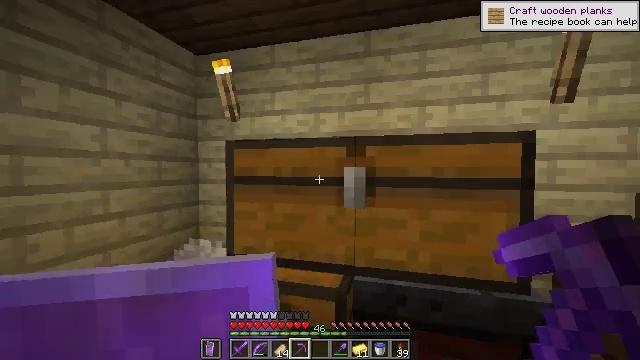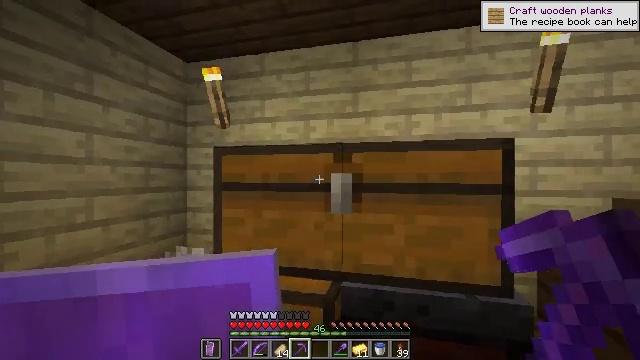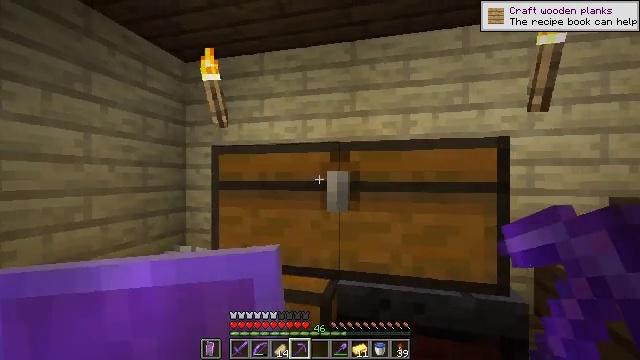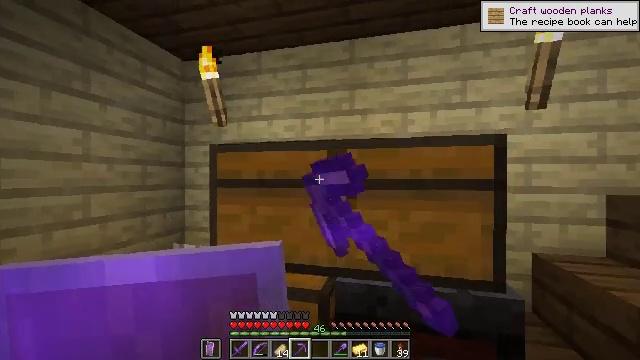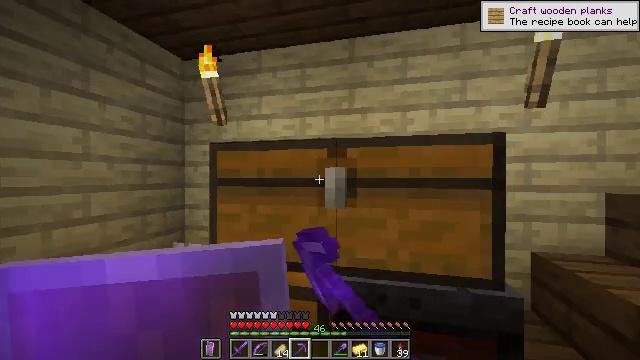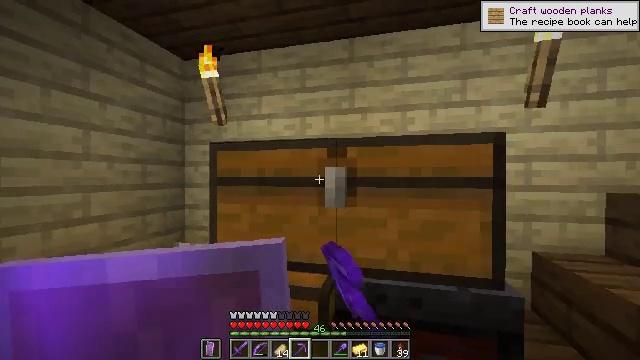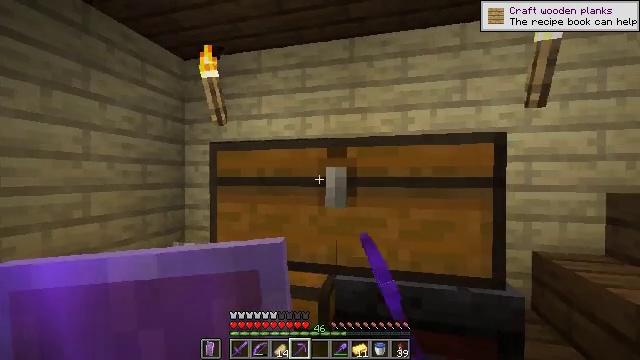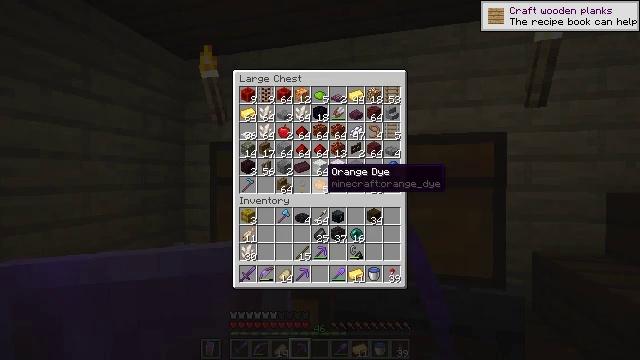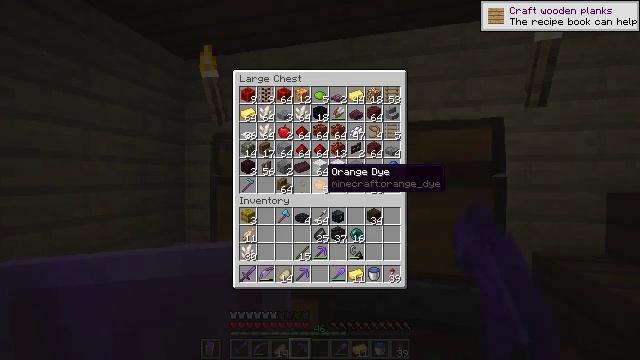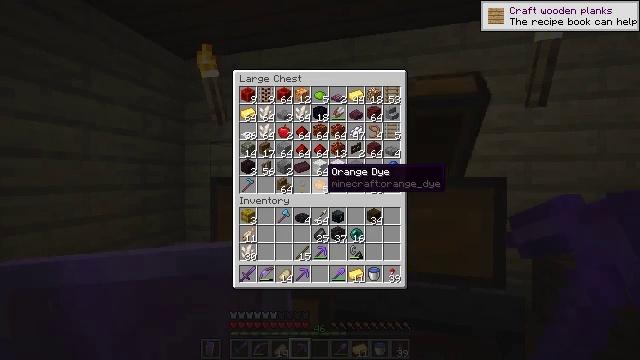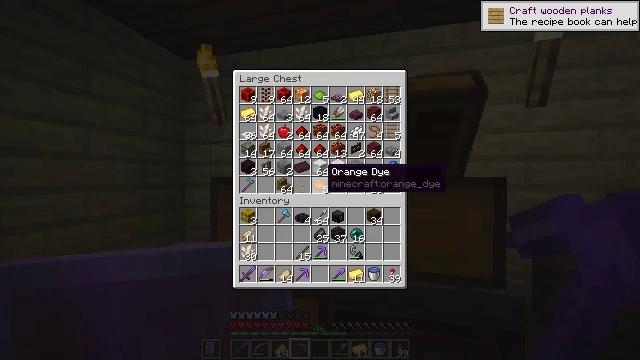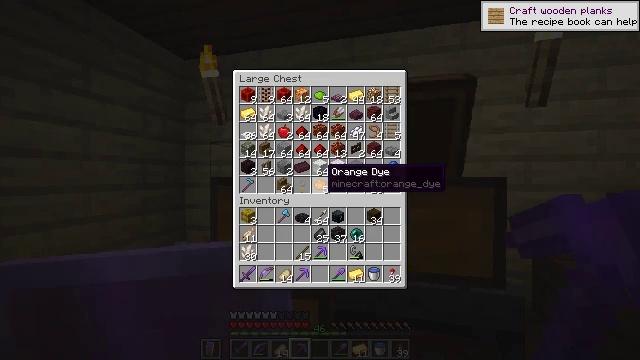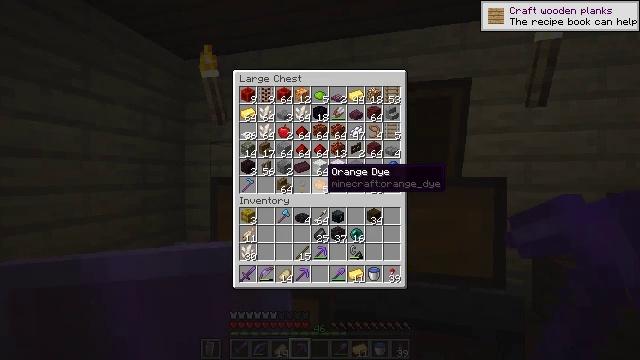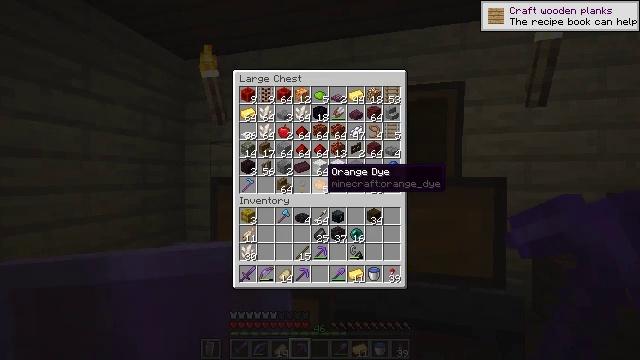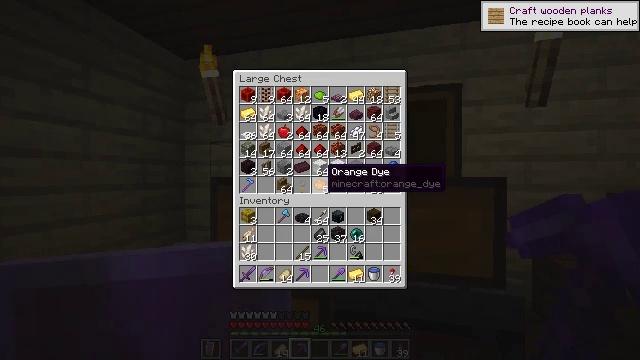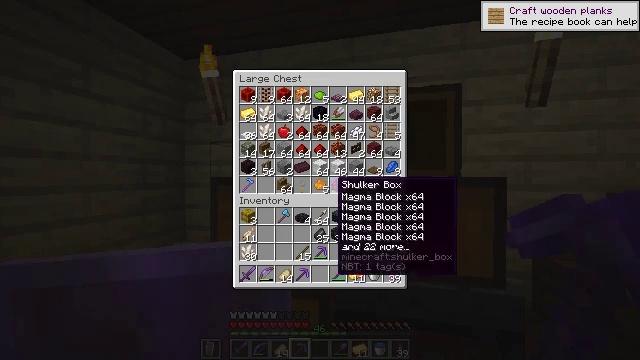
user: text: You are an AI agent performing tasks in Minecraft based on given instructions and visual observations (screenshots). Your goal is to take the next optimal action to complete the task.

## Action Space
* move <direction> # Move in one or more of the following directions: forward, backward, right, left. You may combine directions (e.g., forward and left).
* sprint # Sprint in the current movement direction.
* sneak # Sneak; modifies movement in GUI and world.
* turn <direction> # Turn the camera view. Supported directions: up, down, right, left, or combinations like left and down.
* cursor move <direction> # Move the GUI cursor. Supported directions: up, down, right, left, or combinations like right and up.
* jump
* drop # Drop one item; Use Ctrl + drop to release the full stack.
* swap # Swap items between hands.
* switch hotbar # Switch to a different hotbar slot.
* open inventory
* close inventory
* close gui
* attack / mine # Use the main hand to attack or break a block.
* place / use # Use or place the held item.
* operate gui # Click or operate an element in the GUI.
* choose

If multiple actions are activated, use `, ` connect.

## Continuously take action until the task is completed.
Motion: motion action
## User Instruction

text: Turn ancient debris into netherite scrap using a furnace.
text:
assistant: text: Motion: turn right and up
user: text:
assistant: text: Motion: use / place
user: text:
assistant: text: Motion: use / place
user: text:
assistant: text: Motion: use / place
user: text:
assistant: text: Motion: use / place
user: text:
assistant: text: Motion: no_op
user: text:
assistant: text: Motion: no_op
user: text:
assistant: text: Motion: no_op
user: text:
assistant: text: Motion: no_op
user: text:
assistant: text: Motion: no_op
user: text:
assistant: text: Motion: no_op
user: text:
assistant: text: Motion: no_op
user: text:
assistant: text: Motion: no_op
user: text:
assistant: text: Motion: no_op
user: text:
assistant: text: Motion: turn right and down
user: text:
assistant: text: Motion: turn right and down
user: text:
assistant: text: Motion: no_op
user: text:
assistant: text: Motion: turn left
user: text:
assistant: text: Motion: turn left
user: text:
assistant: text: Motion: turn left
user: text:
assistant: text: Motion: sneak
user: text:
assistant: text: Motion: sneak
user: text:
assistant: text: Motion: sneak, turn left
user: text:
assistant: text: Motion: sneak, turn left
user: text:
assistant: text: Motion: sneak, turn left
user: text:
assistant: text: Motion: sneak, turn down
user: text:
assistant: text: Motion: sneak
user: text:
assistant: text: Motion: sneak
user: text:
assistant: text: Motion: sneak
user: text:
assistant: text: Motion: sneak